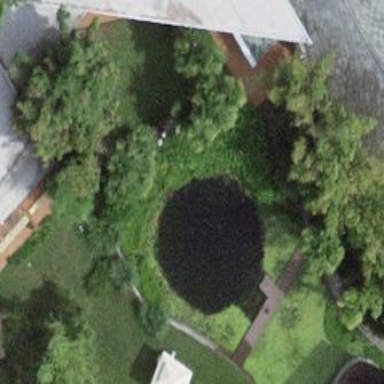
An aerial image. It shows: Pond with natural water.